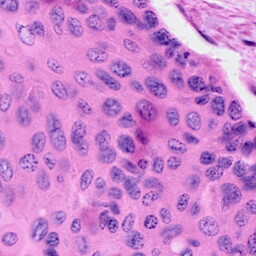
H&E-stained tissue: Cervix